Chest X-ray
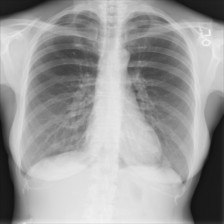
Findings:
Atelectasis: negative
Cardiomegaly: negative
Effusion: negative
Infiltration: negative
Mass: negative
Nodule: negative
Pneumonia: negative
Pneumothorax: negative
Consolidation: negative
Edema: negative
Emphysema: negative
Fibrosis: negative
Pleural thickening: negative
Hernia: negative